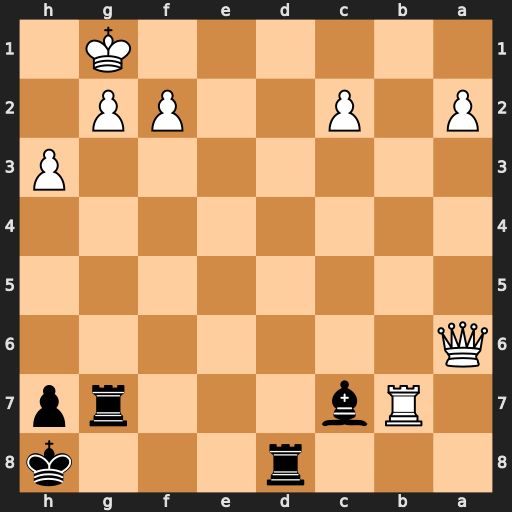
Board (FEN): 3r3k/1Rb3rp/Q7/8/8/7P/P1P2PP1/6K1
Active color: b
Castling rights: -
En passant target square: -
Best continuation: Rd1+ Qf1 Bh2+ Kxh2 Rxf1 Rxg7 Kxg7